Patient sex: M
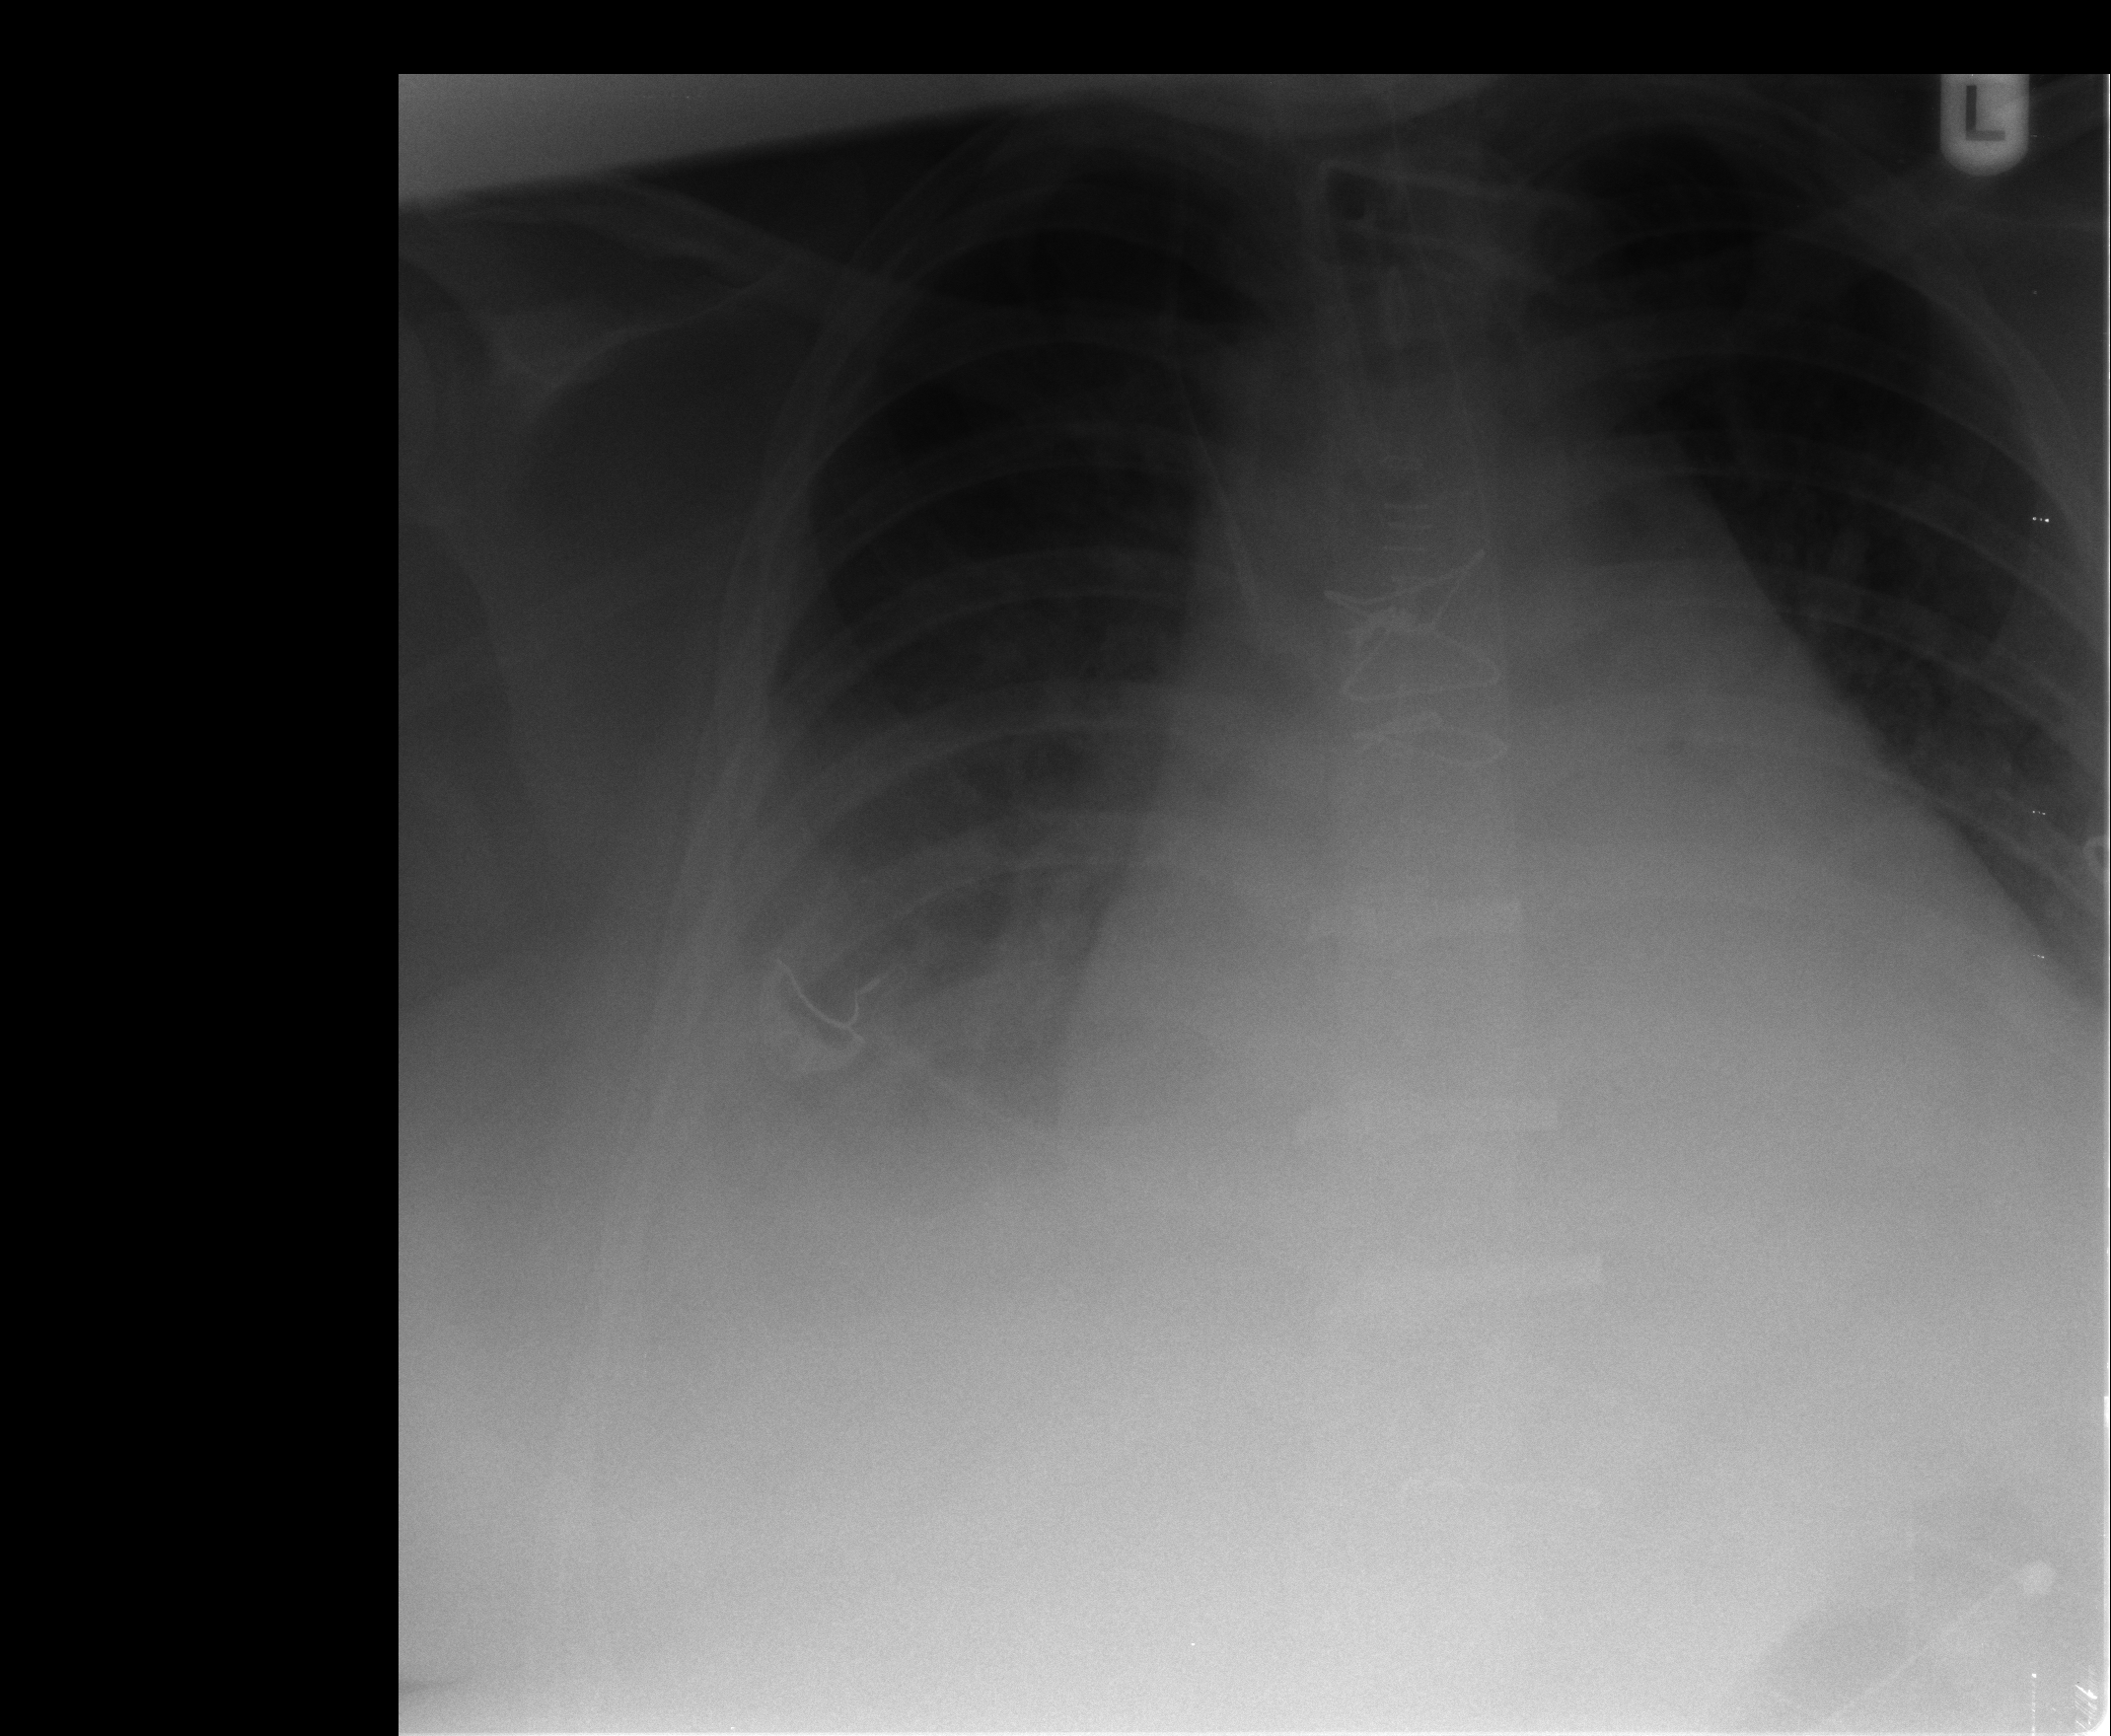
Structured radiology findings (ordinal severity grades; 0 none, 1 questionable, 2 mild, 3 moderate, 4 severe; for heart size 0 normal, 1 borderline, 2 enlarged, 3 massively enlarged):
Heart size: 2
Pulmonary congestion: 1
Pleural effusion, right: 2
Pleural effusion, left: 1
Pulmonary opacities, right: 1
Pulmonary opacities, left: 1
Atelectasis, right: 2
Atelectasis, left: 2